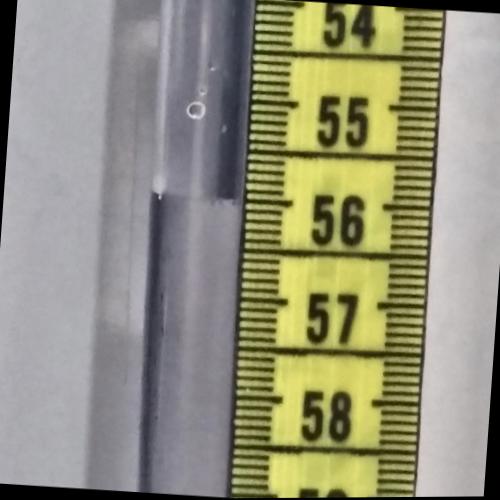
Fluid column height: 56.0 cm